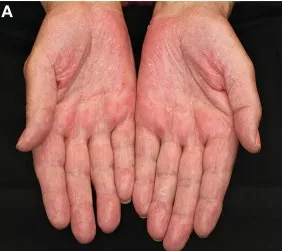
Palms and soles of patient 1 with numerous pustules on scaled red skin at baseline.
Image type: medical_photograph (skin_photograph)